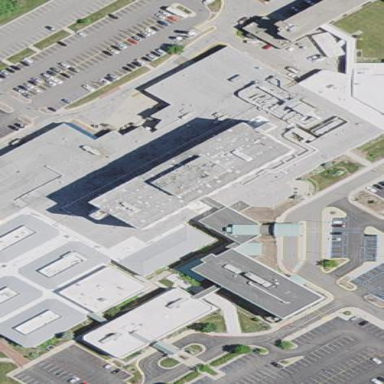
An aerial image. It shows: Hospital building.